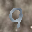
Label: 9